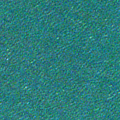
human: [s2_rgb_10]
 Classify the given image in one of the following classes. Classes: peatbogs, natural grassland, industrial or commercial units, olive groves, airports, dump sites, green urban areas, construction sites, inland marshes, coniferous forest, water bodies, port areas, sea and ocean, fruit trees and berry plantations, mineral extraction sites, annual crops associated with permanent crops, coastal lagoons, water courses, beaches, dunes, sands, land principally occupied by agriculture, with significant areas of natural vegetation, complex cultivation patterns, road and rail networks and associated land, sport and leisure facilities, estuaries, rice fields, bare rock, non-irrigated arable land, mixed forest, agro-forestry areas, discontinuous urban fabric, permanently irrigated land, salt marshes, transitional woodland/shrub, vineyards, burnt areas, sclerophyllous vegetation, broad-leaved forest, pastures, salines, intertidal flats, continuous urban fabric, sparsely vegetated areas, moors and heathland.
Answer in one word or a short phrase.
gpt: sea and ocean